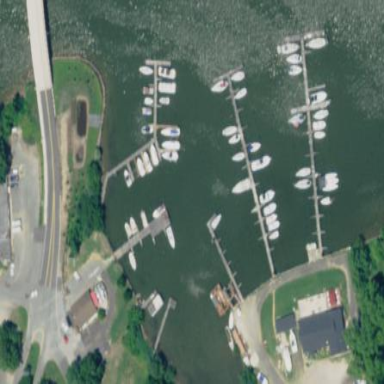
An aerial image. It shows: Marina on leisure land.